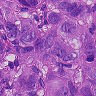
Metastatic tissue present: yes